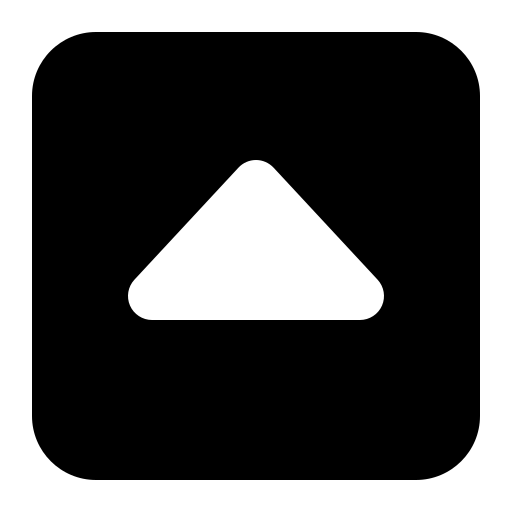
Tags: icon, FontAwesome, fa-icon, solid, square, caret, up